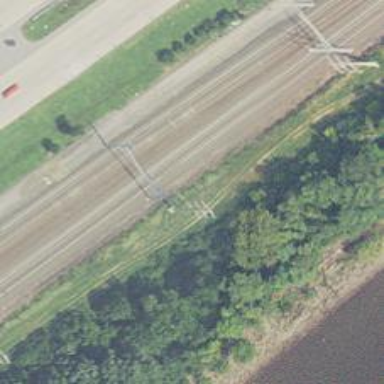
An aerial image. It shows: Railway track with contact lines for electrification.